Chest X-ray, PA view. Patient: 45 years old, sex M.
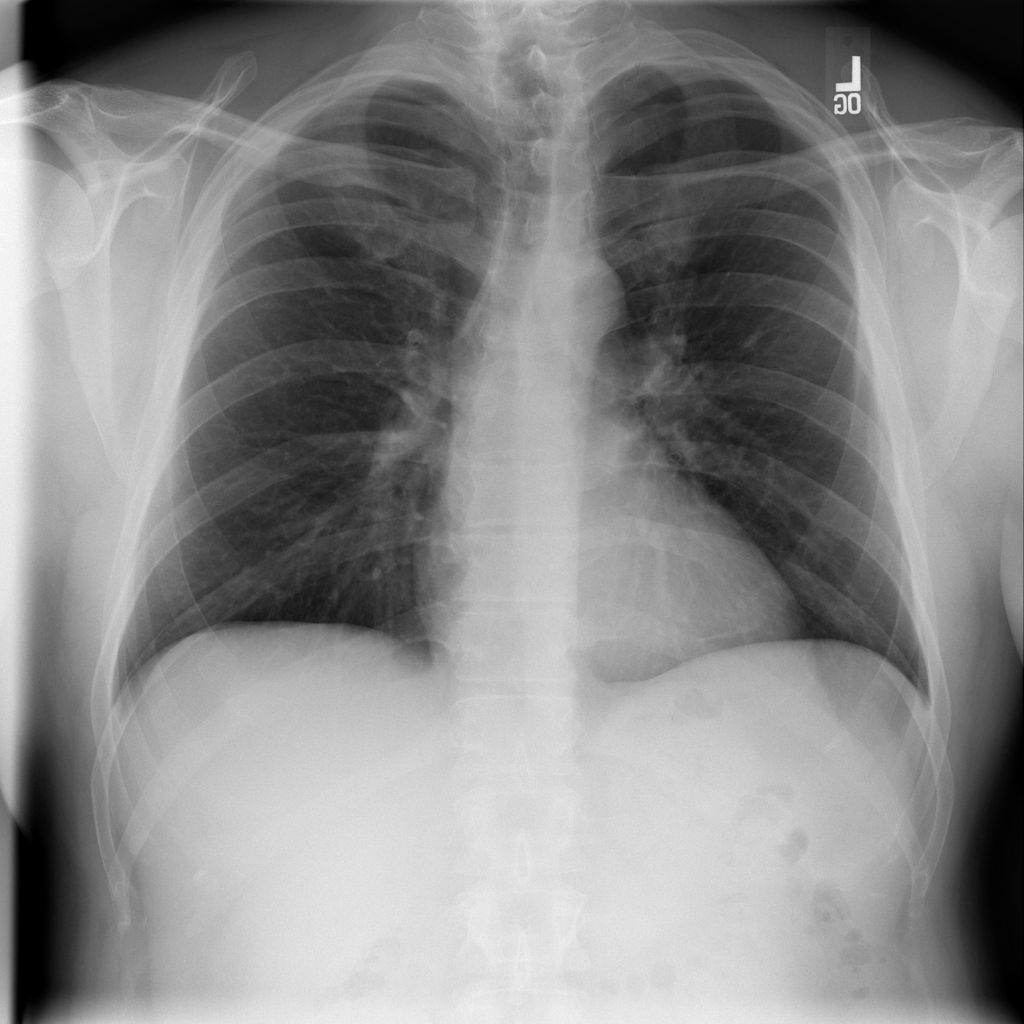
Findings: No Finding